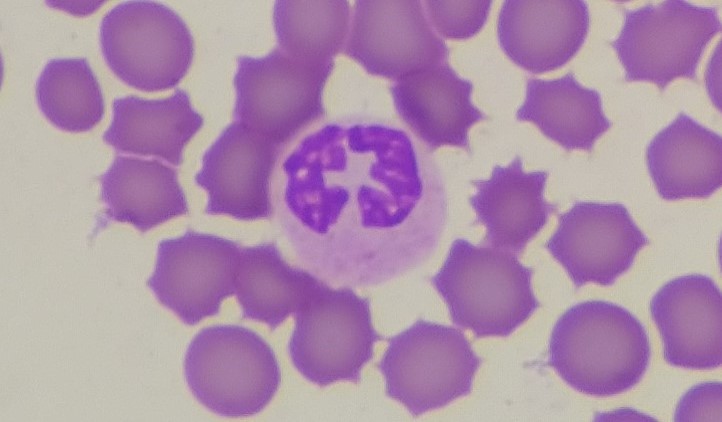
White blood cell type: Neutrophil